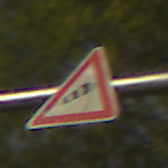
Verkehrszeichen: SeitenwindVonRechts
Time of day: SunriseSunset
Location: Outdoor (Nature)
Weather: PartlyCloudy
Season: NotSpecified
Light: Natural